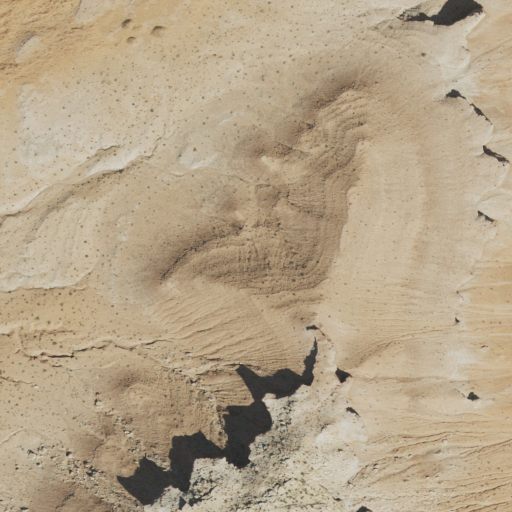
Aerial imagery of mountain in Utah named The Big Flat Tops containing barren land, shrub, and grassland